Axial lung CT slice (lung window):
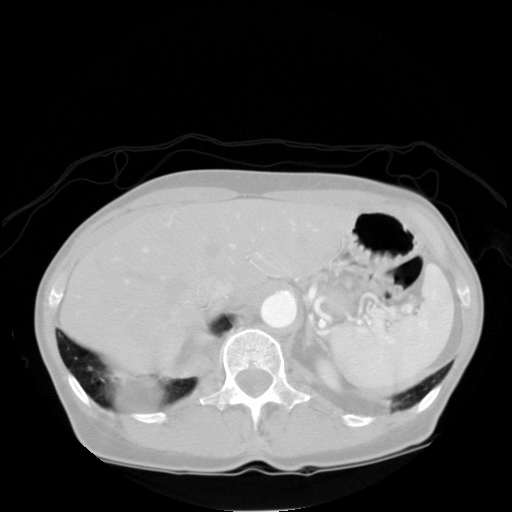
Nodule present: no